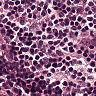
Metastatic tissue present: no